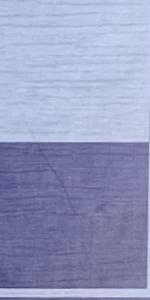
Label: Empty